Question:
Has anyone seen this before? I've tried making new apps, projects, etc.
All thats in my admin.py file is:
'''
from django.contrib import admin
from . models import UserProfile, Tribe, Membership
# Register your models here.
admin.site.register(Tribe)
admin.site.register(Membership)
admin.site.register(UserProfile)
'''
I've not got any static files or css in the app..?
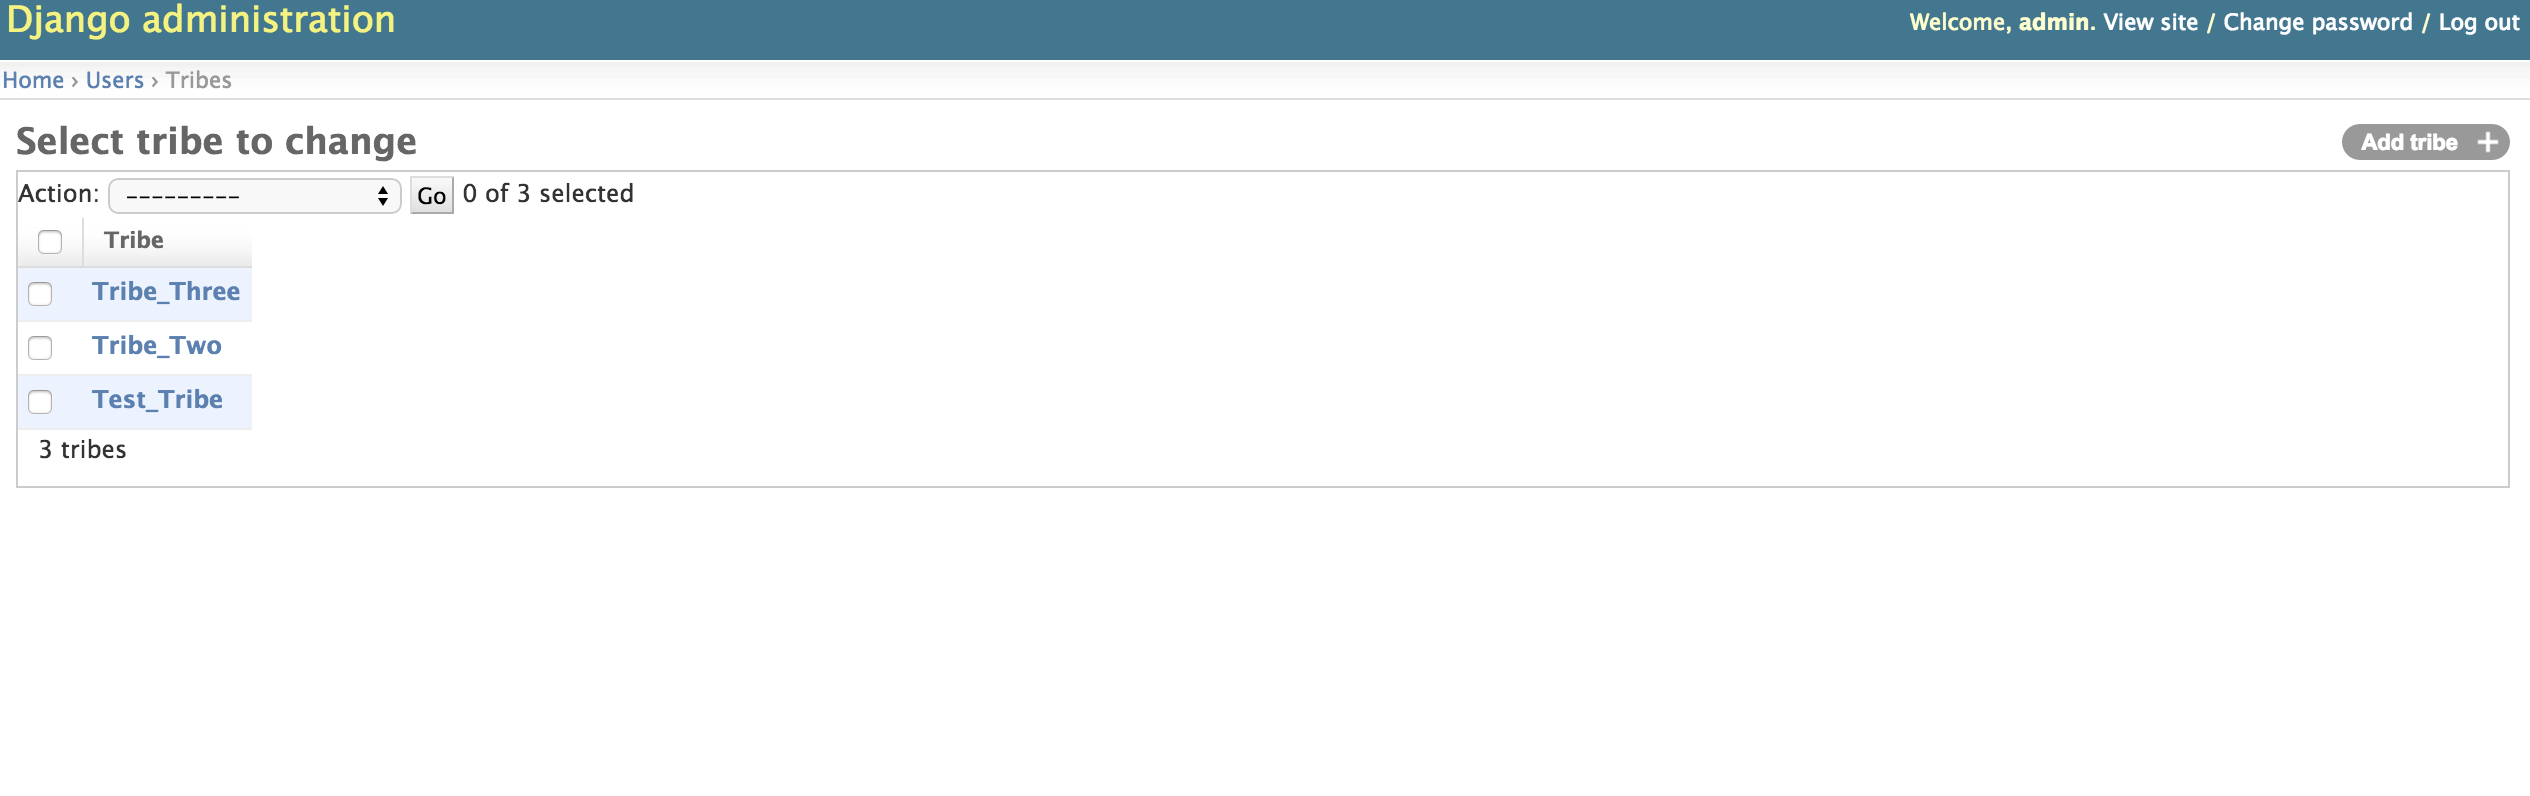
Answer: Create a class that inherit 'admin.ModelAdmin', update the fields to be shown in the 'list_display' tuple, and register 'TribeAdmin' instead of 'Tribe'. Do the same for the rest.
'''
from django.contrib import admin
from . models import UserProfile, Tribe, Membership
# Register your models here.
class TribeAdmin(admin.ModelAdmin):
list_display = ('field_1', 'field_2',)
admin.site.register(Tribe, TribeAdmin)
# admin.site.register(Membership)
# admin.site.register(UserProfile)
'''
For all the available options, have a look at the <URL>
With Django 1.8 you can use.
'''
@admin.register(Tribe)
class TribeAdmin(admin.ModelAdmin):
list_display = ('field',)
'''